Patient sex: M
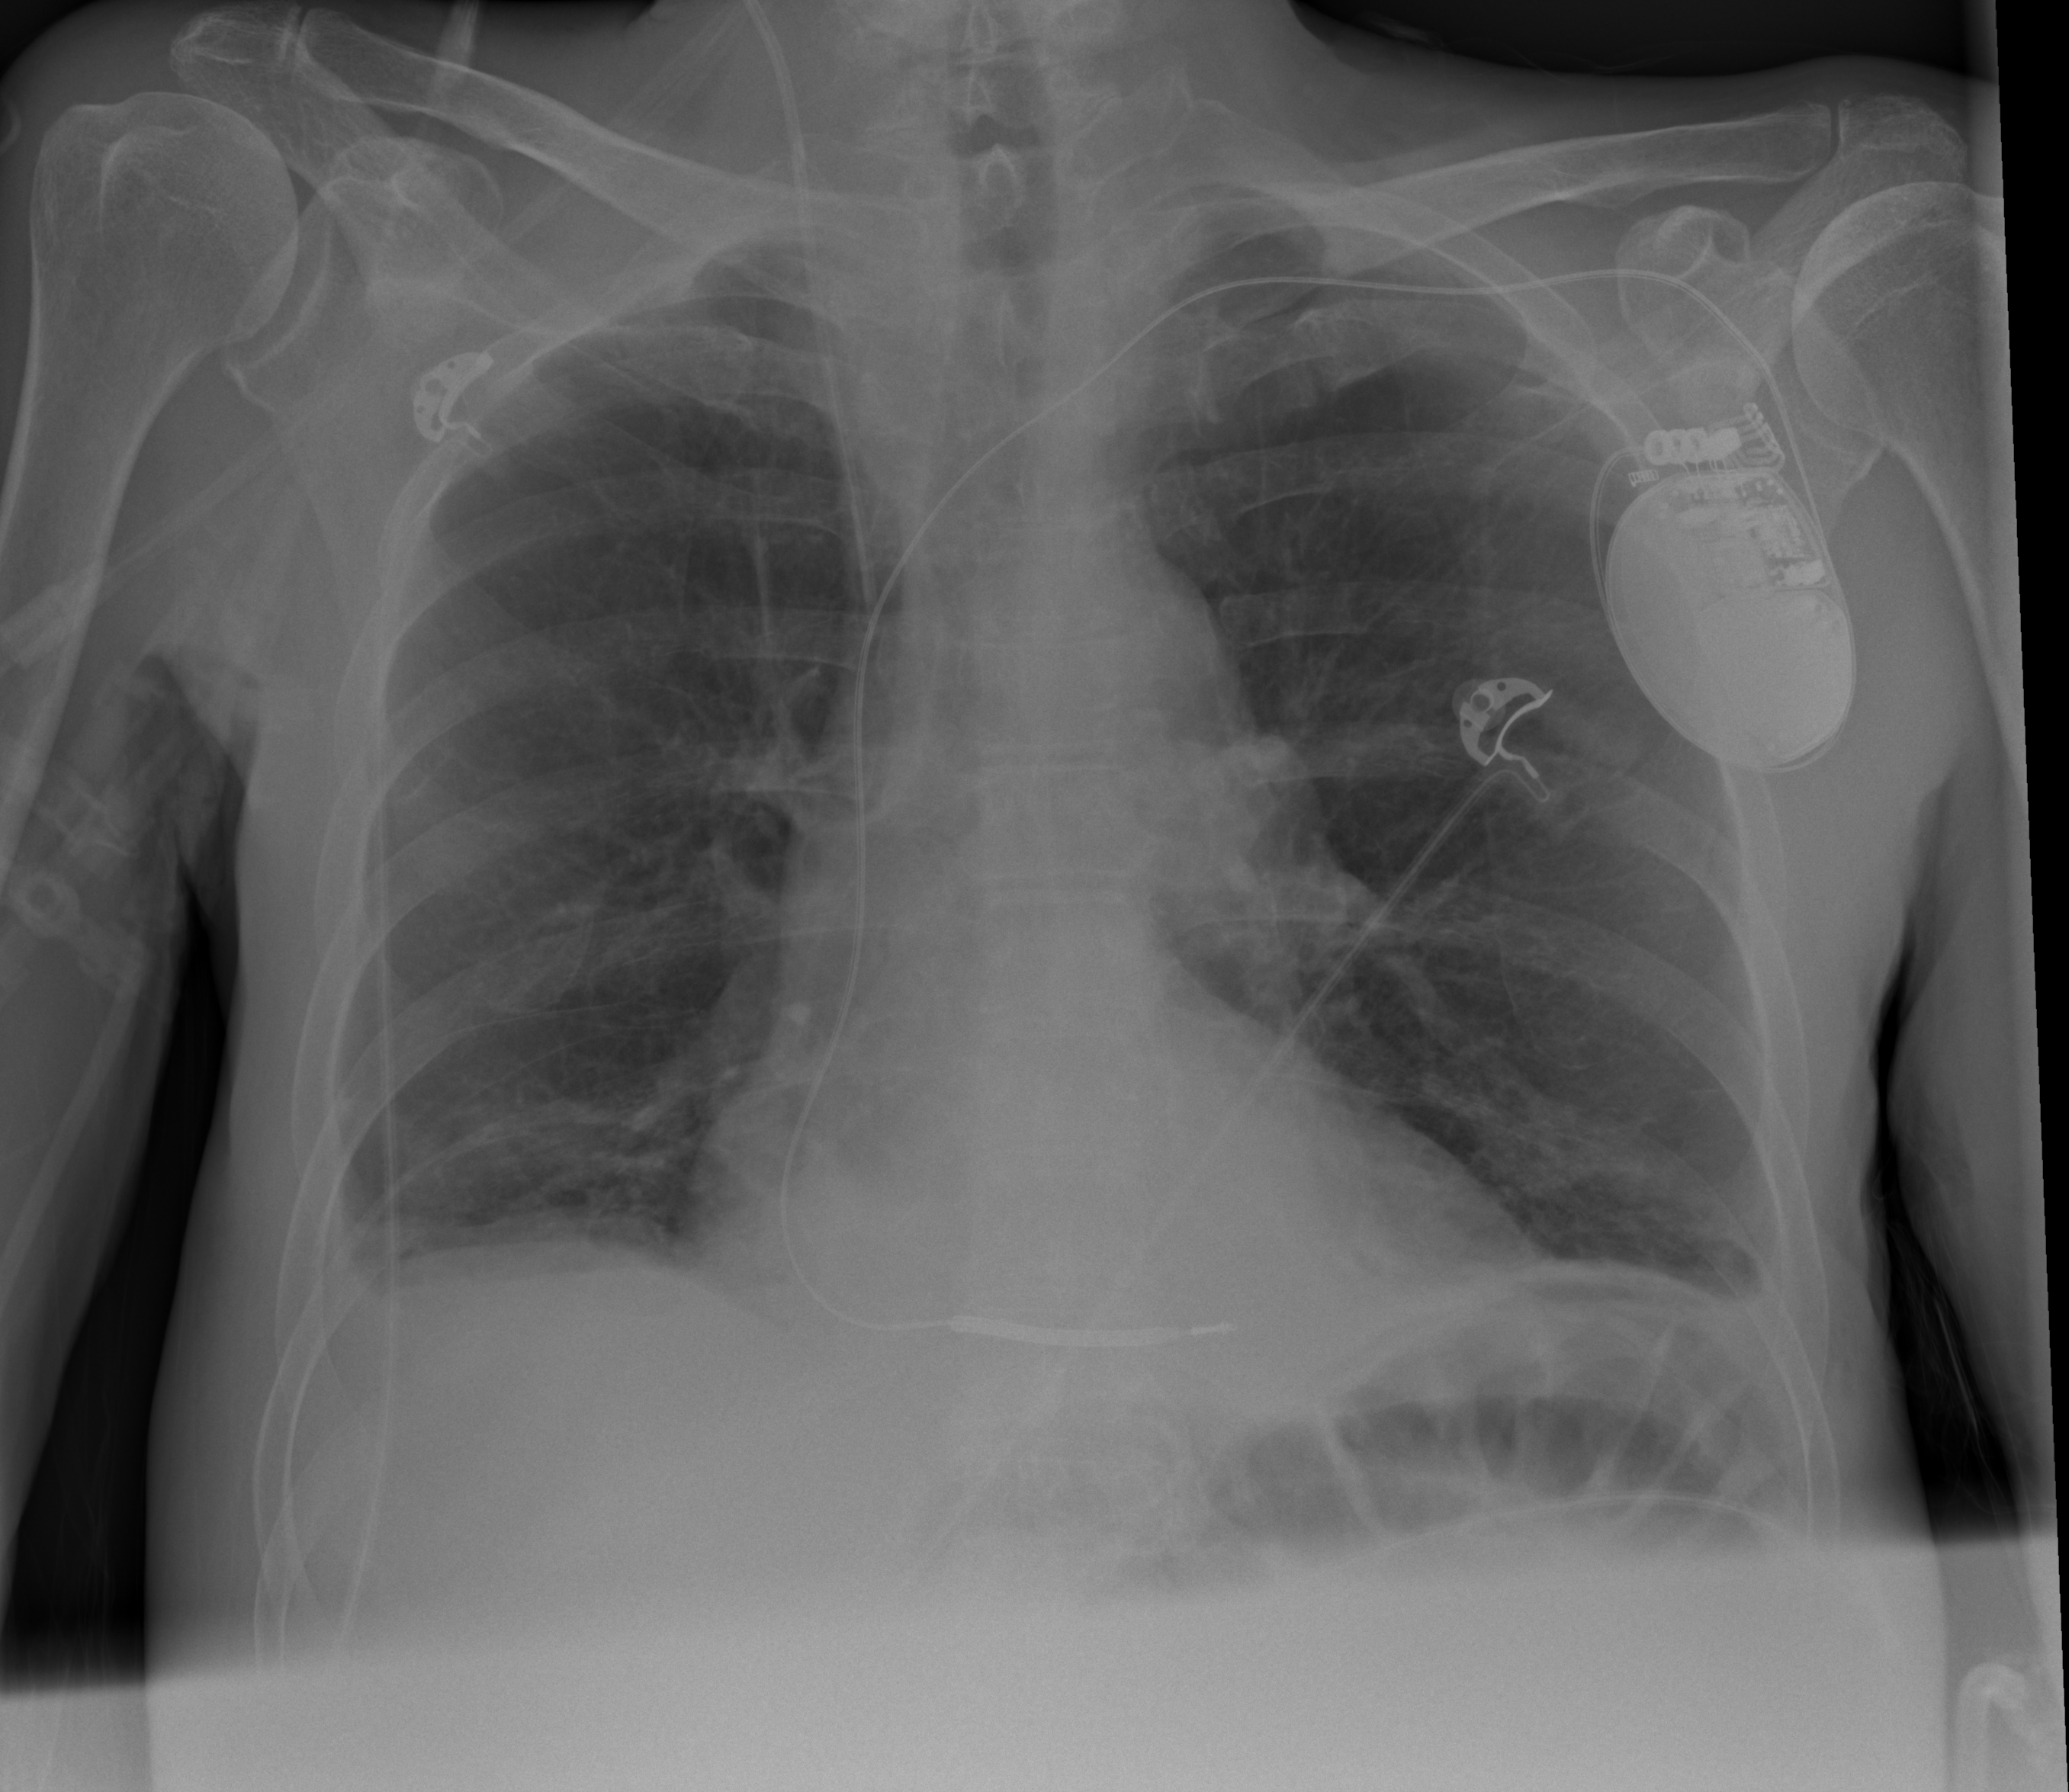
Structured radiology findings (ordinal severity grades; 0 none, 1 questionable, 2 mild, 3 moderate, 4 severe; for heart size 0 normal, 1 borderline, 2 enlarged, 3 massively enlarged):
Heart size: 0
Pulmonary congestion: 0
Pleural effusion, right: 2
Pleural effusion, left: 2
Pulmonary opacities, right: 0
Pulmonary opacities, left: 2
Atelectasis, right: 2
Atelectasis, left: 2